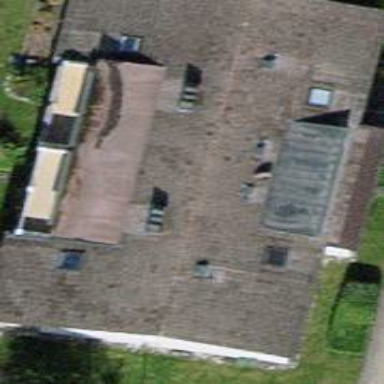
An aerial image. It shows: Gabled roofed apartment building with brown roof.